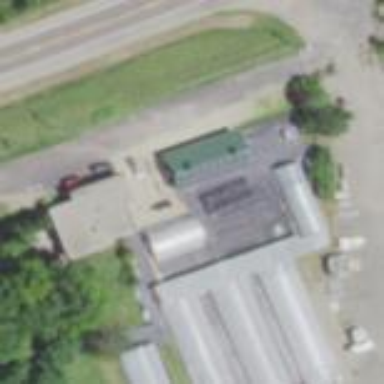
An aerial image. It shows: Greenhouse.